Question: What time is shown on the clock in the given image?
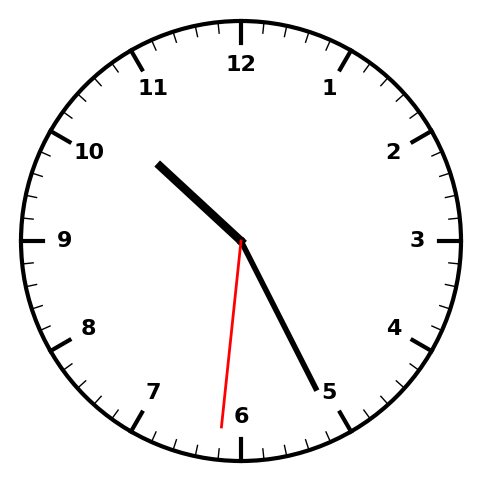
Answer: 10:25:31